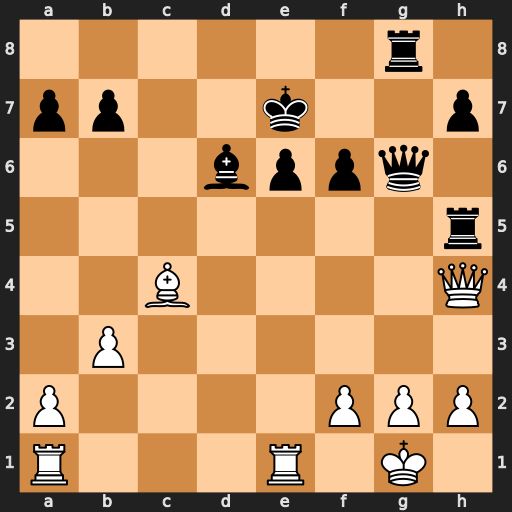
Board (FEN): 6r1/pp2k2p/3bppq1/7r/2B4Q/1P6/P4PPP/R3R1K1
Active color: w
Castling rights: -
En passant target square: -
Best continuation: Rxe6+ Kd7 Rxd6+